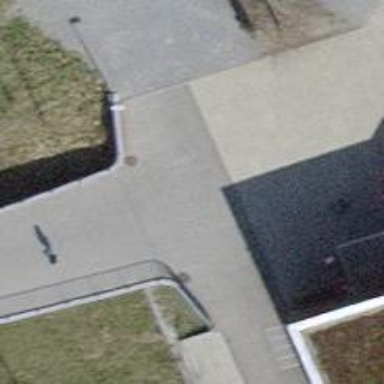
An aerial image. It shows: Footway bridge with concrete surface.